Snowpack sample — Snodgrass Mountain, Crested Butte, Colorado (2/4/25, 12:06 PM MST)
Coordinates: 38.923, -106.968
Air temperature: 35 °F
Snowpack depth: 80 cm
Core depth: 80 cm
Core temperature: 32 °F
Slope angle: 14°, slope face: 78°
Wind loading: low
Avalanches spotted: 0
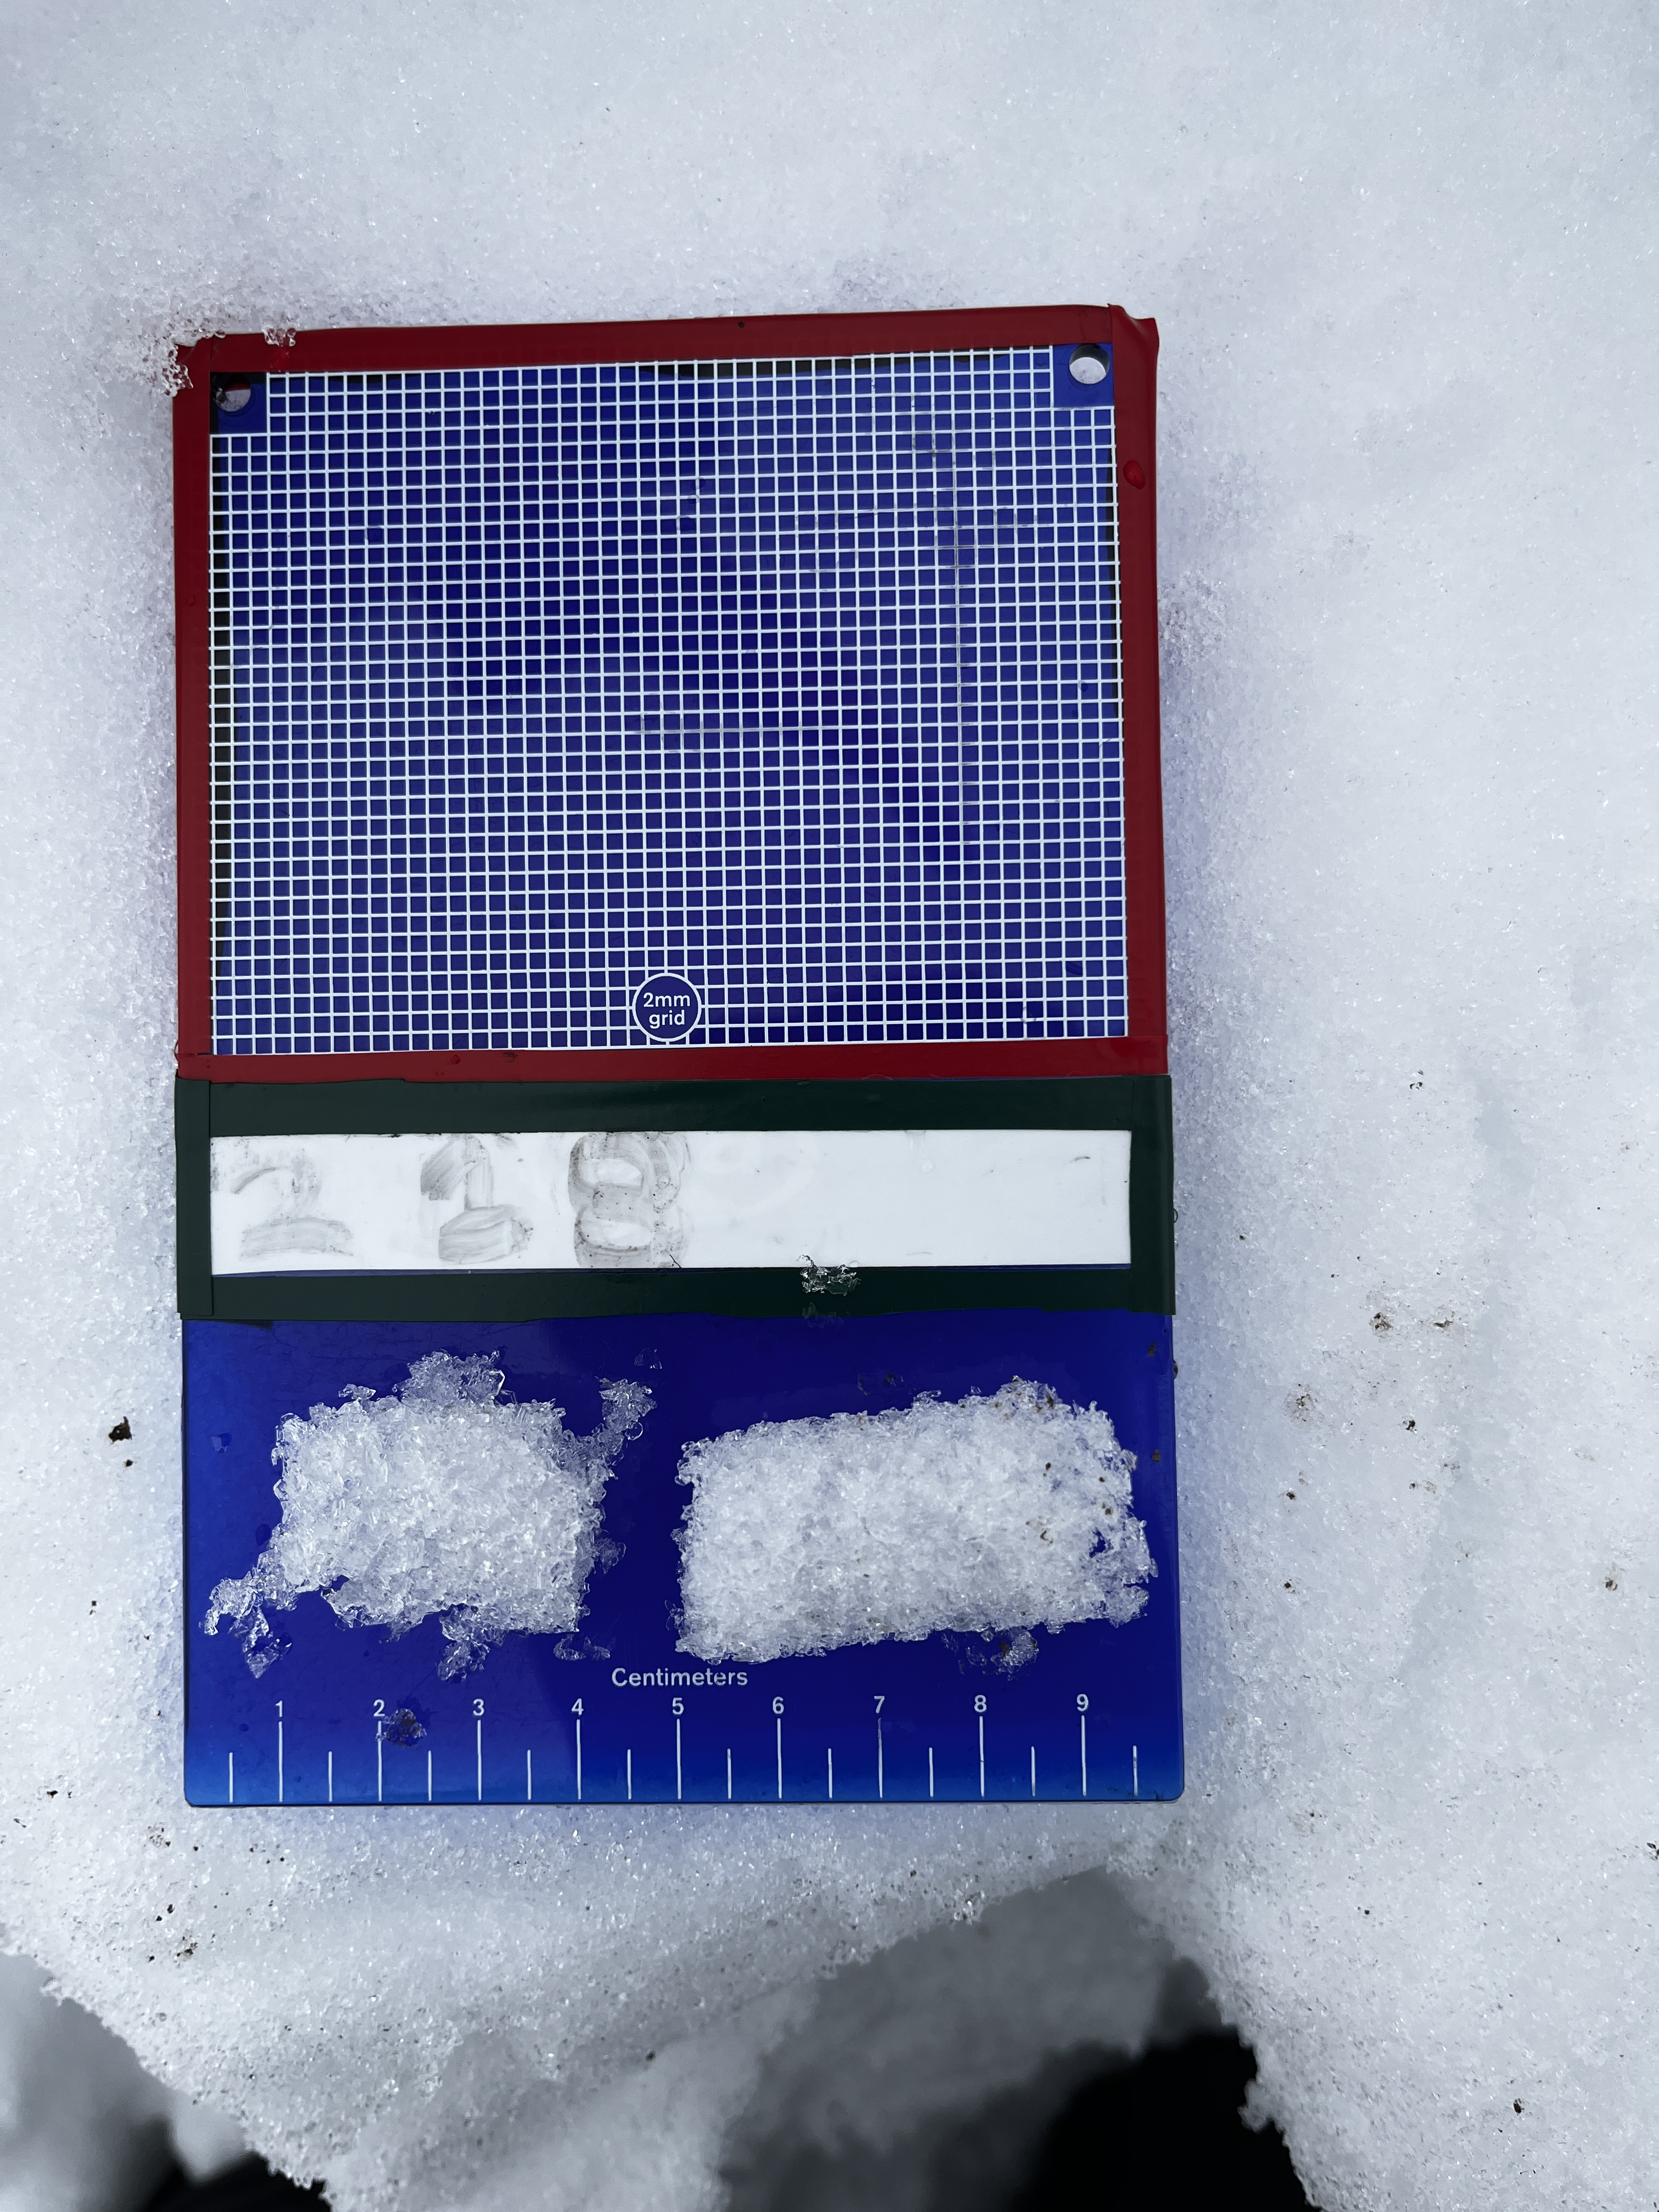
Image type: crystal_card
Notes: No avalanches nearby, unusually warm weather for the last month reported by residents, Collected 25 yards from treeline